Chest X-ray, PA view. Patient: 22 years old, sex M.
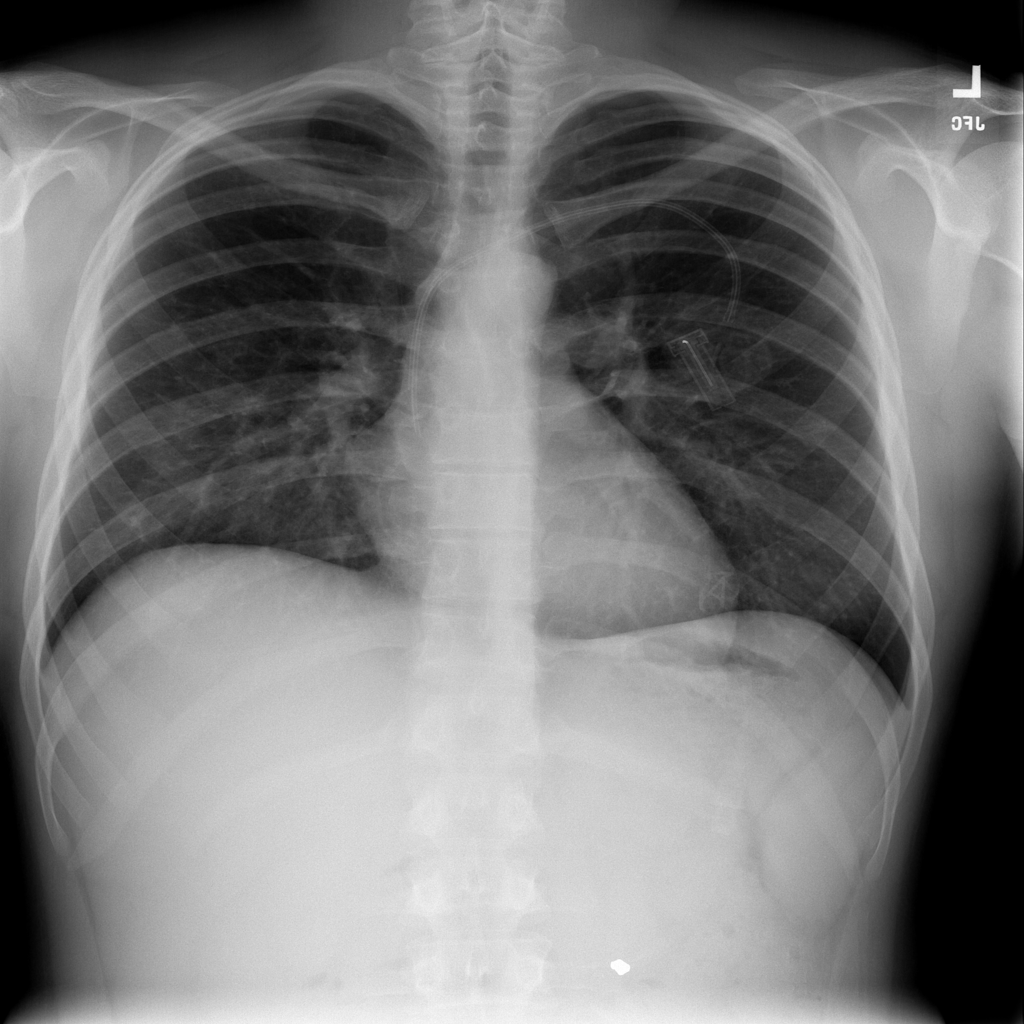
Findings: Infiltration